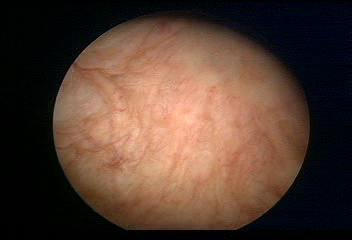
Modality: WLC
Class: Normal mucosa
Bladder cancer association: No